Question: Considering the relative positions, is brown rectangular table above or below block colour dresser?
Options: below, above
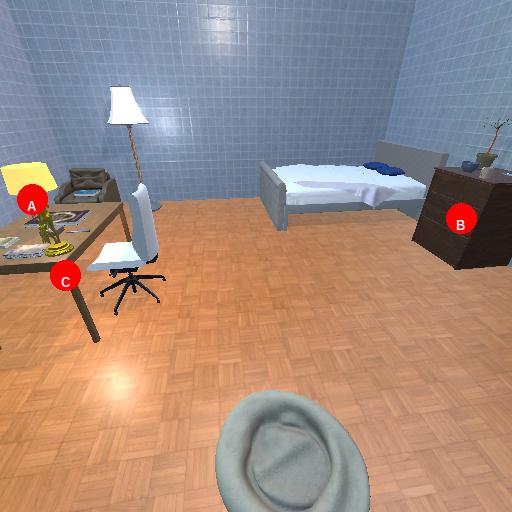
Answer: below